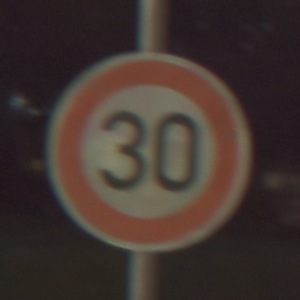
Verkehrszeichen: Geschwindigkeit30
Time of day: Night
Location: Outdoor (Suburban)
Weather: Clear
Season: NotSpecified
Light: Artificial